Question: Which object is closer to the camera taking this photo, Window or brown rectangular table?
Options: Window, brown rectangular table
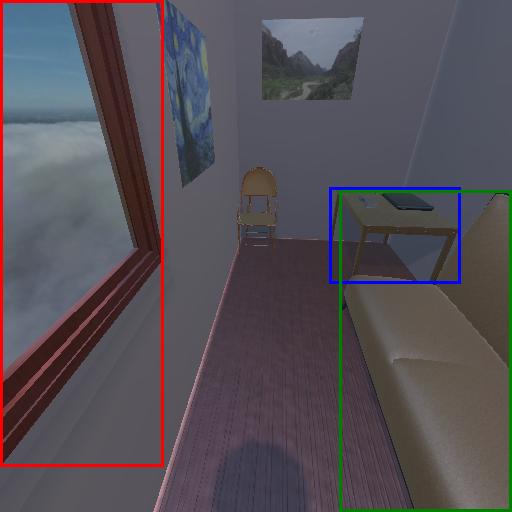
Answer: Window